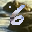
Label: 6